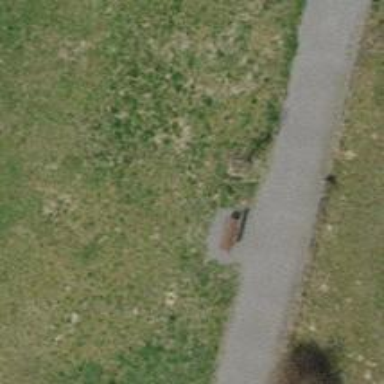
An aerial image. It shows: Brown bench.